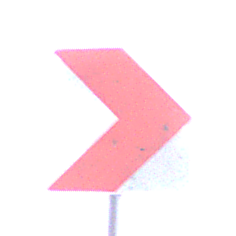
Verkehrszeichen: RichtungstafelnInKurvenKleinLinks
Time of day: MorningAfternoon
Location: Outdoor (Urban)
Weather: Overcast
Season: NotSpecified
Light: Natural